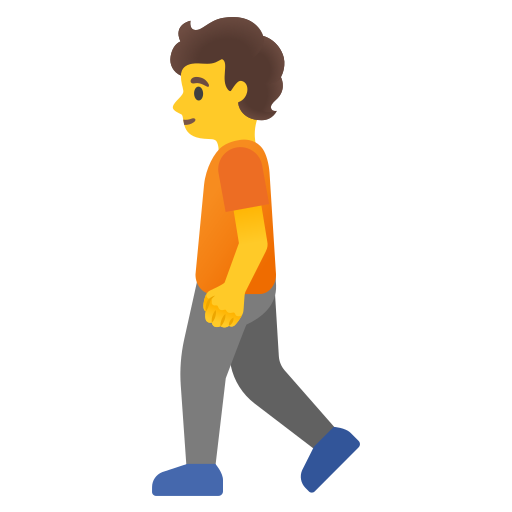
Emoji: 🚶